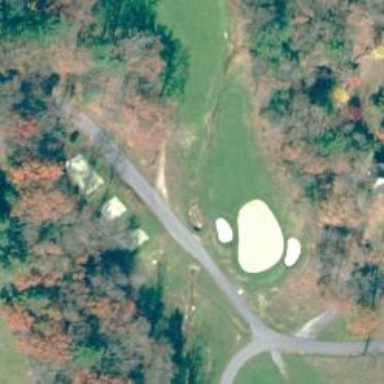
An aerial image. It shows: Path for both roads and golfers.